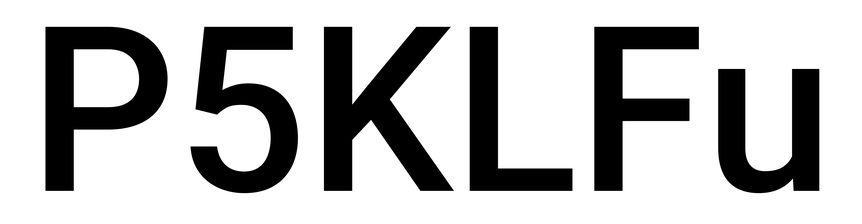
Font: Roboto_Medium